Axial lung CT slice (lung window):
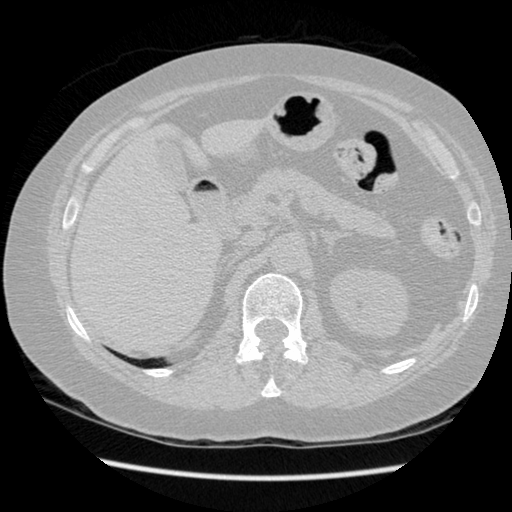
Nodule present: no